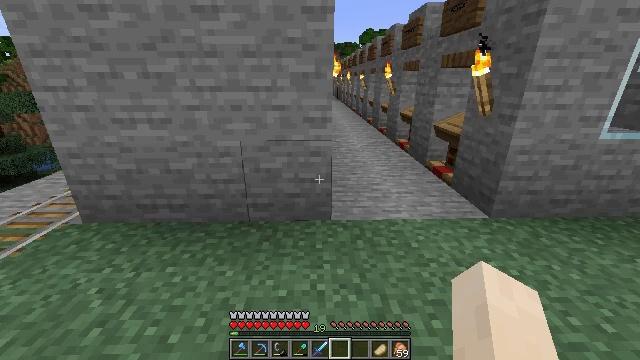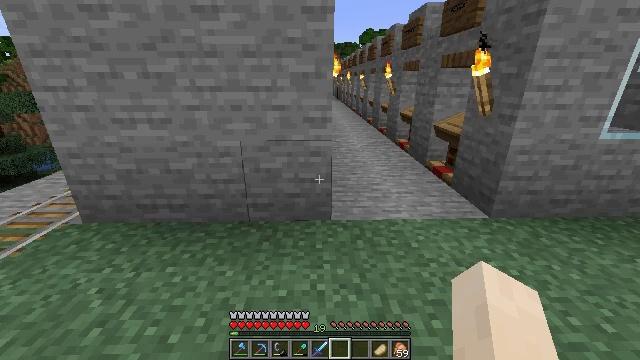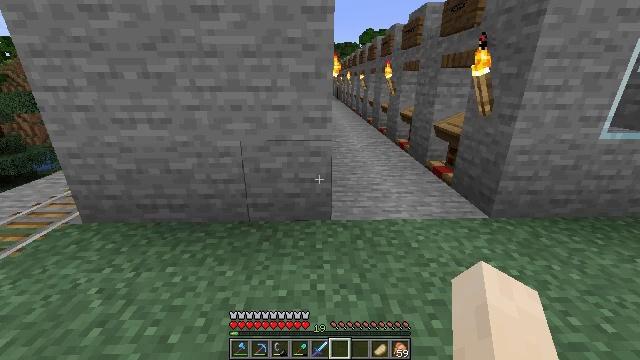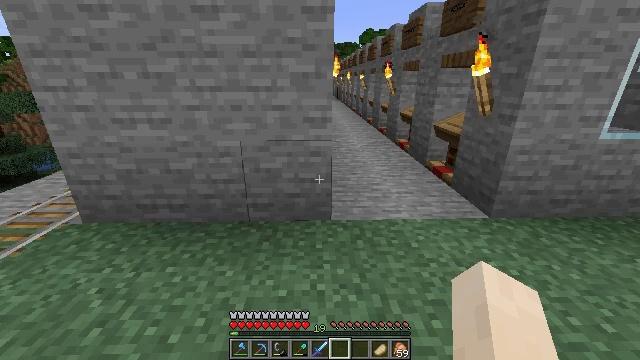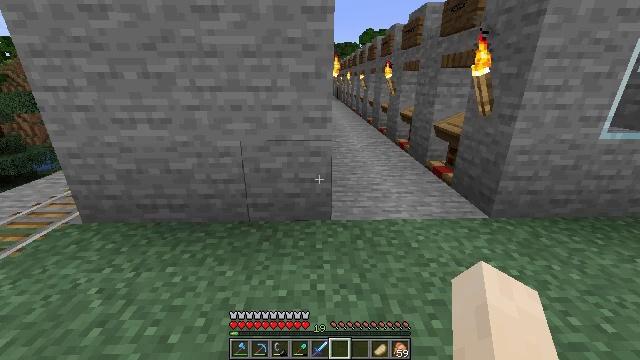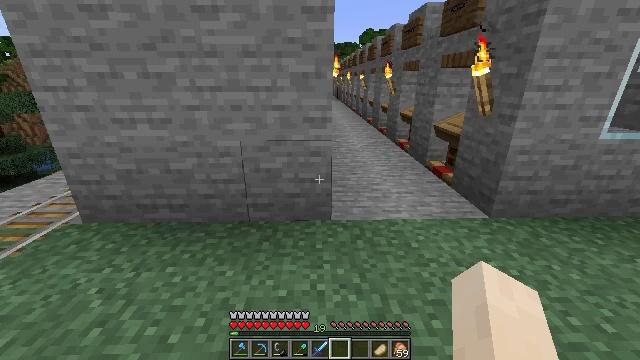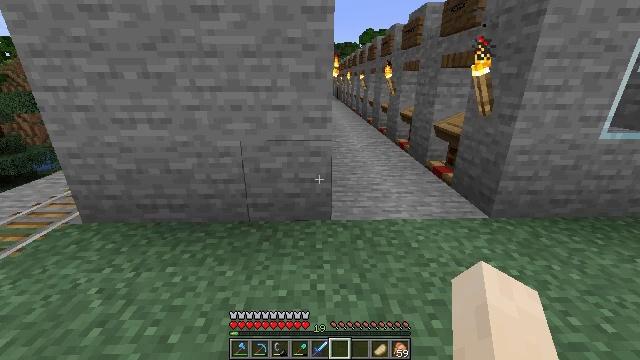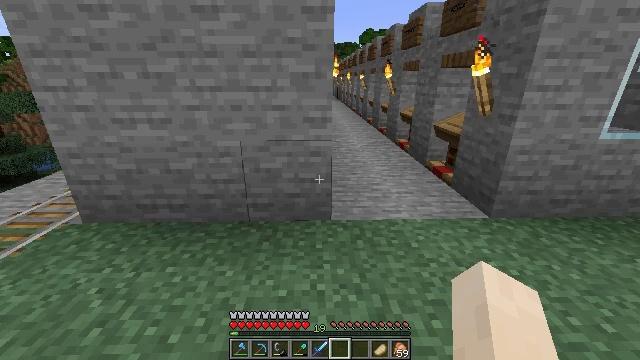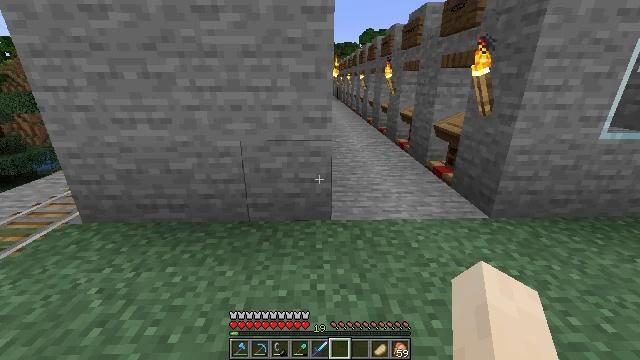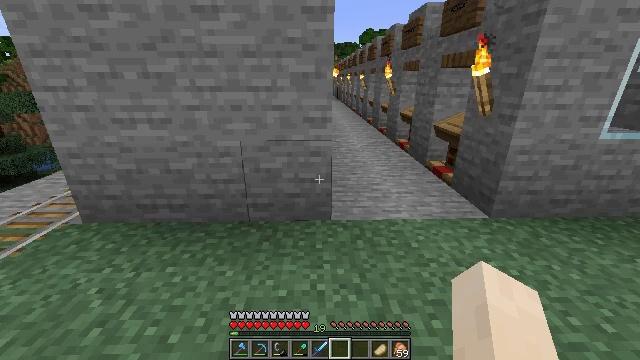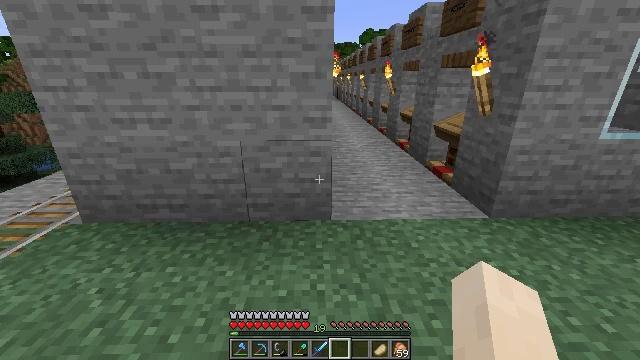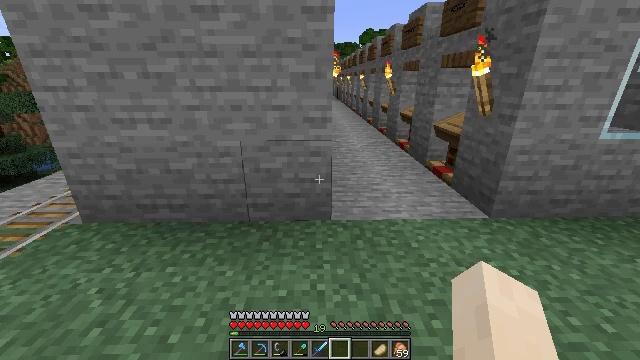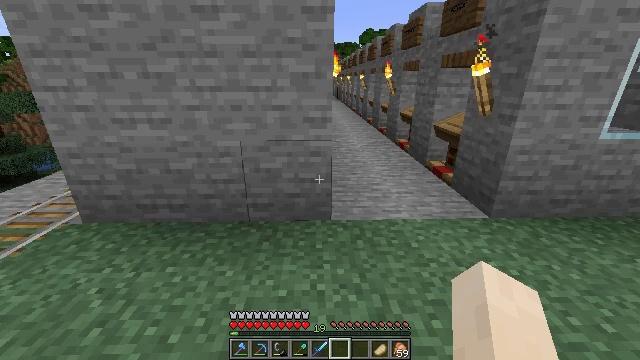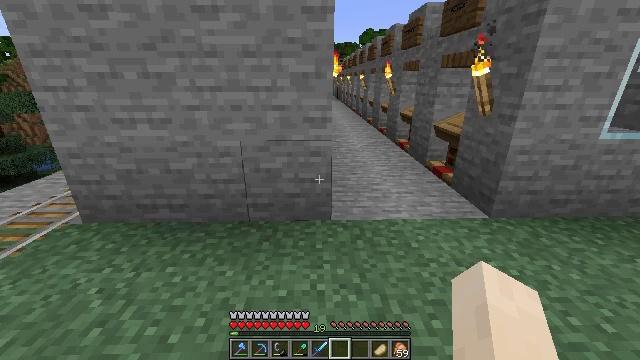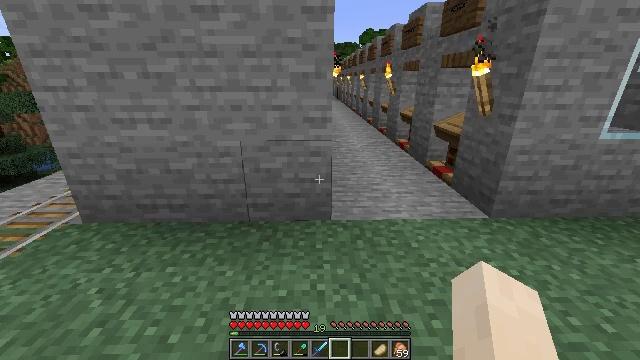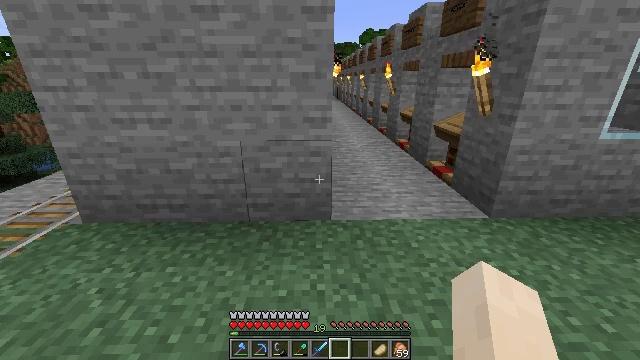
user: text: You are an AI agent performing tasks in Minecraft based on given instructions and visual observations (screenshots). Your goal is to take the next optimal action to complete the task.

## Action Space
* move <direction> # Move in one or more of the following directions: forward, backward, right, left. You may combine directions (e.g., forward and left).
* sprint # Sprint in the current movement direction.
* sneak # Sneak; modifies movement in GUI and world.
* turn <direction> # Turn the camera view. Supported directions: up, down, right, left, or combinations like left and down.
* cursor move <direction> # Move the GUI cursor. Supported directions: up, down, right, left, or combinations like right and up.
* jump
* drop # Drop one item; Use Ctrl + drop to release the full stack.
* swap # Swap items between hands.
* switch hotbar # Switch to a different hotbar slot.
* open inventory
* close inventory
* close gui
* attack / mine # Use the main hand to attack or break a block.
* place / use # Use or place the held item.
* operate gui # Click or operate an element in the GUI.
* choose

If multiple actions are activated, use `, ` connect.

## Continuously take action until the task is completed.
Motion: motion action
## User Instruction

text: Craft several smooth stone slab on the crafting table.
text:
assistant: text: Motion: no_op
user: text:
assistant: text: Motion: no_op
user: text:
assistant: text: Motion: no_op
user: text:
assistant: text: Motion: no_op
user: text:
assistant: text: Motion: no_op
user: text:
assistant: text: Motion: no_op
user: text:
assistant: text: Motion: no_op
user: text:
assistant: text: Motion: no_op
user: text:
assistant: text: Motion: no_op
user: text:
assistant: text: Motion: no_op
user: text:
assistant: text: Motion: no_op
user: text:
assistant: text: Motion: no_op
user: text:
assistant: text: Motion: no_op
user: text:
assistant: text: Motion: no_op
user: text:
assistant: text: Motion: no_op
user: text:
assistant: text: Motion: no_op
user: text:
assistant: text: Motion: no_op
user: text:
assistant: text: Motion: no_op
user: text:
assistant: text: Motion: no_op
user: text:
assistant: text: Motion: no_op
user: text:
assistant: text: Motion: no_op
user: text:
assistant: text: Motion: no_op
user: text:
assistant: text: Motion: no_op
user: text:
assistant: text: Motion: no_op
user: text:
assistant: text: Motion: no_op
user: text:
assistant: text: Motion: no_op
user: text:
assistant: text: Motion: no_op
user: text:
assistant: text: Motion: no_op
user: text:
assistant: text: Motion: no_op
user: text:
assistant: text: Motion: no_op